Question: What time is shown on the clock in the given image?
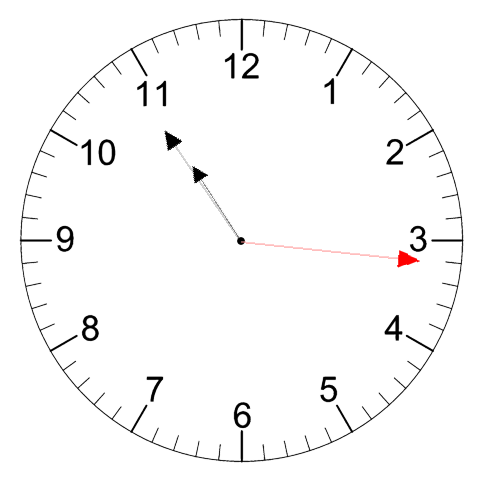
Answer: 10:54:16